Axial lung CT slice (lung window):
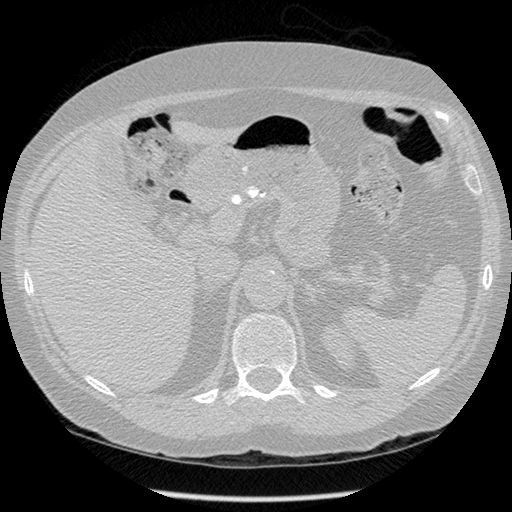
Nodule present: no